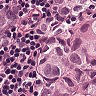
Metastatic tissue present: yes